Question: I have this code:
'''
ImageIcon ii = new ImageIcon("https://c1.staticflickr.com/9/<PHONE>4_4e44bf947d_h.jpg");
subStream.add(new JLabel(ii));
'''
It's meant to add 'JLabel' with photo to 'JPanel' called 'subStream'.
But it doesn't work, no errors or anything. Why so?

Image is supposed to appear in 3rd JPanel, just above Buttons.
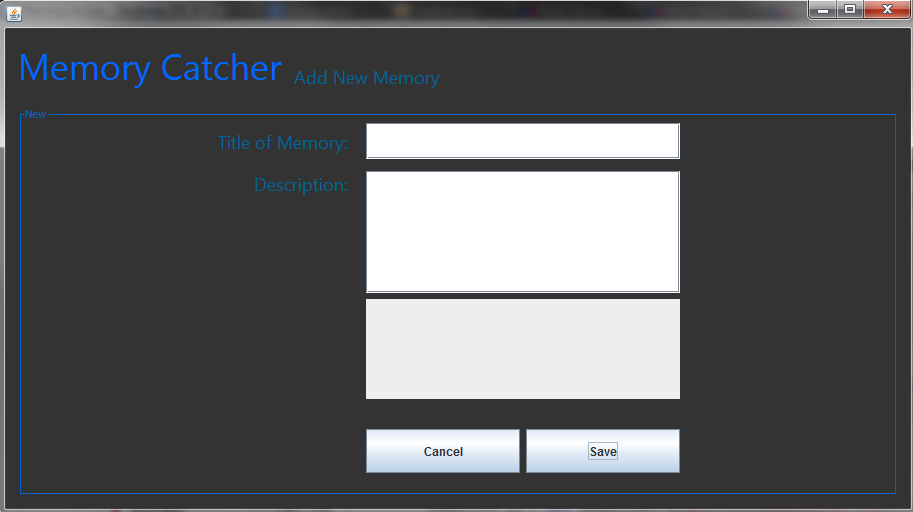
Answer: Things to be aware of...
- 'ImageIcon'- 'ImageIcon'
You should use 'ImageIO.read' to test the 'URL' to discount potential issues with downloading the image. This will throw an 'IOException' if the image can't be loaded for some reason and will block until the image is fully loaded, so beware of that
See <URL> for more details
For example...

'''
import java.awt.Dimension;
import java.awt.EventQueue;
import java.awt.Graphics;
import java.awt.Graphics2D;
import java.awt.HeadlessException;
import java.awt.image.BufferedImage;
import java.io.IOException;
import java.net.URL;
import javax.imageio.ImageIO;
import javax.swing.ImageIcon;
import javax.swing.JFrame;
import javax.swing.JLabel;
import javax.swing.JPanel;
import javax.swing.UIManager;
import javax.swing.UnsupportedLookAndFeelException;
public class Test {
public static void main(String[] args) {
new Test();
}
public Test() {
EventQueue.invokeLater(new Runnable() {
@Override
public void run() {
try {
UIManager.setLookAndFeel(UIManager.getSystemLookAndFeelClassName());
} catch (ClassNotFoundException | InstantiationException | IllegalAccessException | UnsupportedLookAndFeelException ex) {
ex.printStackTrace();
}
try {
BufferedImage img = ImageIO.read(new URL("https://c1.staticflickr.com/9/<PHONE>4_4e44bf947d_h.jpg"));
JLabel label = new JLabel(new ImageIcon(img));
JFrame frame = new JFrame("Testing");
frame.setDefaultCloseOperation(JFrame.EXIT_ON_CLOSE);
frame.add(label);
frame.pack();
frame.setLocationRelativeTo(null);
frame.setVisible(true);
} catch (IOException exp) {
exp.printStackTrace();
}
}
});
}
}
'''
So, this discounts the image and web server as the potential problem (at least from within my network), there must be something else wrong with your code. Consider providing a <URL> which demonstrates your problem. This will result in less confusion and better responses